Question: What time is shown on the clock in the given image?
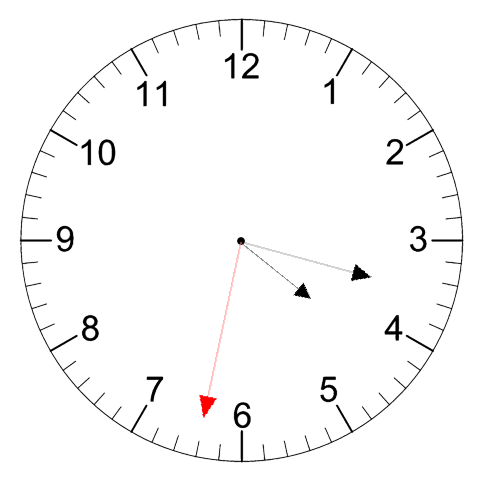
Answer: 04:17:32